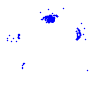
Particle: pion